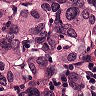
Metastatic tissue present: yes